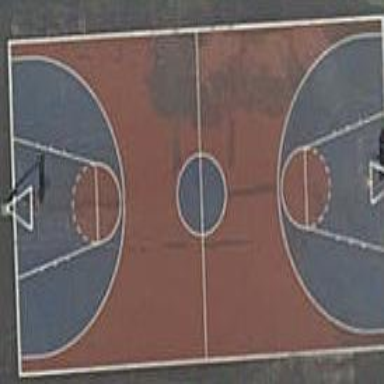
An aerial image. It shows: Basketball court located in leisure land pitch.